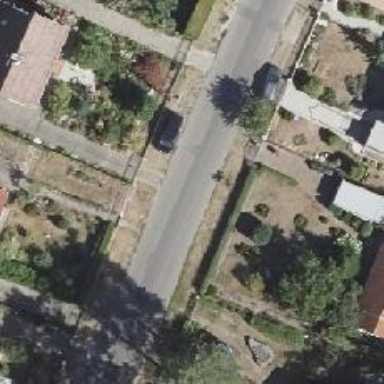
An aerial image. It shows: Residential road with asphalt surface.